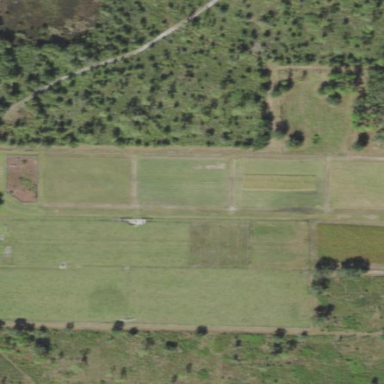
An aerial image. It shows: Plant nursery cultivating trees.